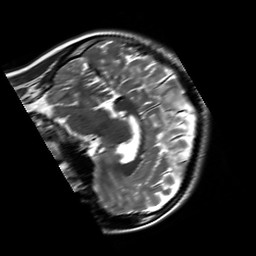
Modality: T2w
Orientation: sagittal
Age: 23
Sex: female
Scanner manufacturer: siemens
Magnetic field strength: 3 T
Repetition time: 8.53 s
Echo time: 0.091 s